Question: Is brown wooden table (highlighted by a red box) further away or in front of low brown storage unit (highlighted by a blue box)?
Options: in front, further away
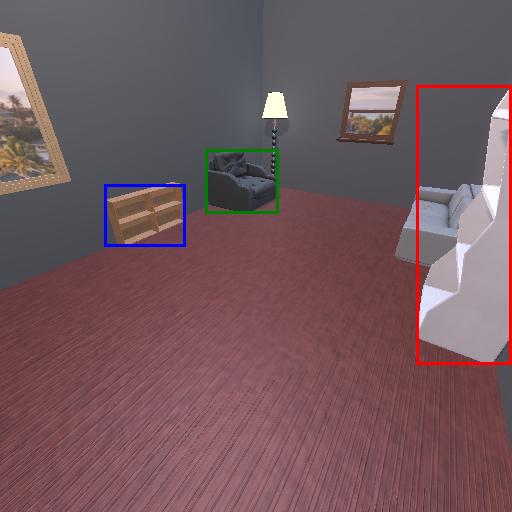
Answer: in front